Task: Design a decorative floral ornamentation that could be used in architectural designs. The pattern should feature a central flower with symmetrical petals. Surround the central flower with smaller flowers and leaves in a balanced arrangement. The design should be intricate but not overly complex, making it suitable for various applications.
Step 663:
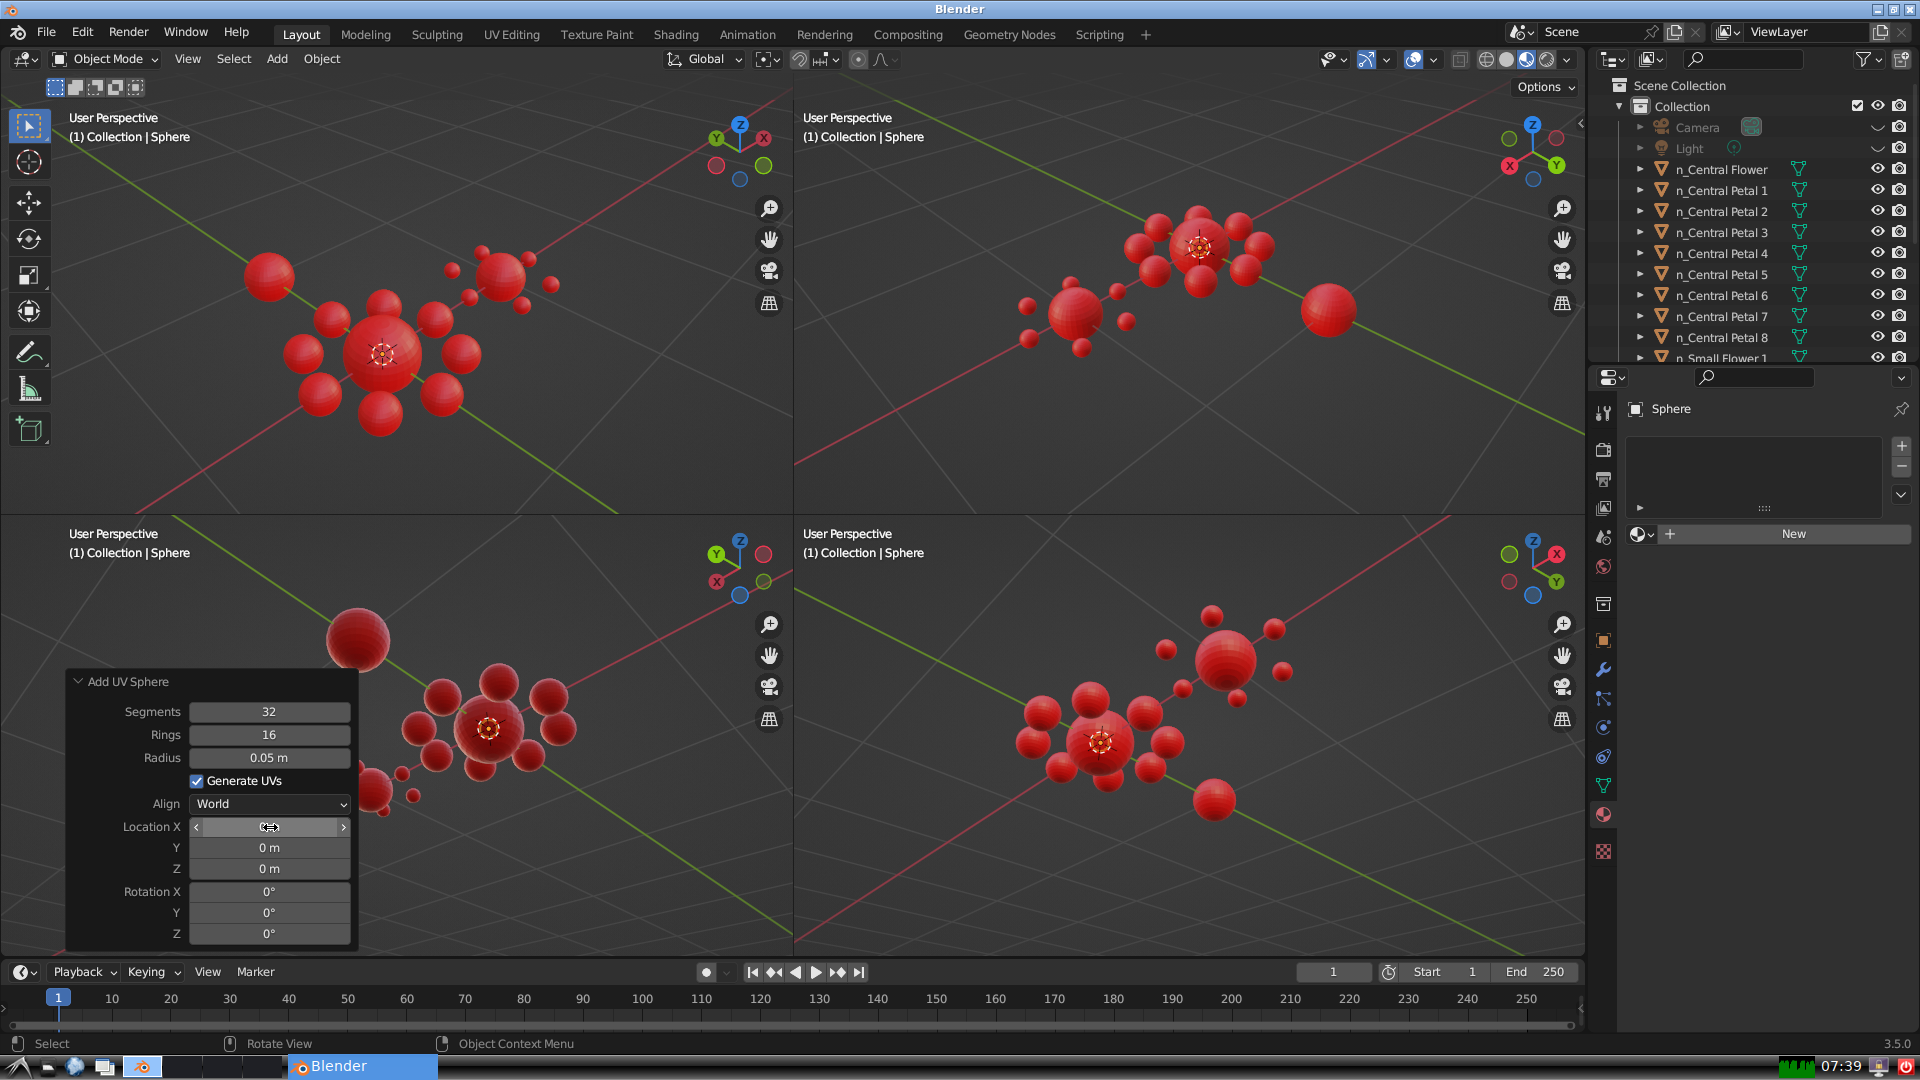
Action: click: no